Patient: sex F, age 66
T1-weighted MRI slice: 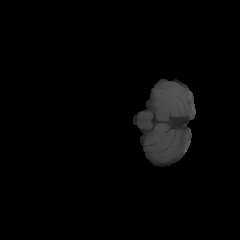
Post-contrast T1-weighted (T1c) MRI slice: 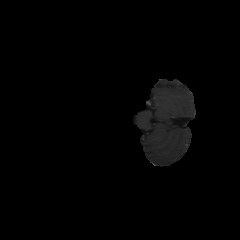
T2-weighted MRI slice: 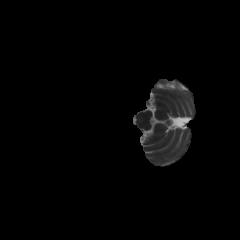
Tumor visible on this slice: no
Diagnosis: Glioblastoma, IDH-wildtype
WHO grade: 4